Question: Trying to make a simple bacteria-killing game using WinForm in C#, but the bacteria (I am using 'Panel' for the time being) doesn't seem to move around at random.
Specifically, the problem I am having is, the bacteria tries to move towards the upper left corner and move around there only. Ideally, the bacteria needs to move around the rectangle range evenly, but I am not sure how to achieve that.
Look at the file below.

As you can see the red 'Panel' moves around the upper left corner only. How can I get it to move everywhere evenly and randomly?
Here is my code:
'''
private Panel _pnlBacteria; //Panel representing a piece of bacteria
private Random r = new Random(); //For randomly-generated values
private int _prevX; //Stores the previous X location
private int _prevY; //Stores the previous Y location
public Form1()
{
InitializeComponent();
_pnlBacteria = new Panel();
/* Get more property assignments to this._pnlBacteria (omitted) */
//Bacteria's start position is also randomly selected
_prevX = r.Next(50, 300);
_prevY = r.Next(50, 500);
}
//Timer runs every 100 seconds changing the location of the bacteria
private void TmrMoveBacteria_Tick(object sender, EventArgs e)
{
int x, y;
//Get random values for X and Y based on where the bacteria was previously
//and move randomly within +-10 range. Also it cannot go off the screen.
do
{
x = r.Next(_prevX - 10, _prevX + 10);
y = r.Next(_prevY - 10, _prevY + 10);
}
while ((y <= 0) || (y >= 500) || (x <= 0) || (x >= 300));
//Save the new location to be used in the next Tick round as previous values
_prevX = x;
_prevY = y;
//Apply the actual location change to the bacteria panel
_pnlBacteria.Top = y;
_pnlBacteria.Left = x;
}
'''
I tried changing the +10 to +12, leaving -10 as it is, but now this only made the bacteria move to the bottom right corner only. I am at a loss.
Can anyone please help?
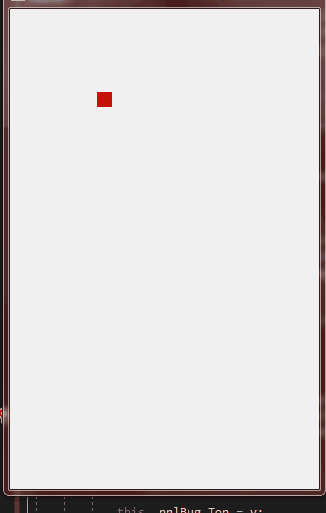
Answer: A slightly different way to tackle this might be to choose a random and a random to travel in that direction. This will allow more movement over the form if we increase the maximum distance the bacteria can travel before changing direction.
We can also "weight" the randomness of the distance so that shorter distances are chosen more often. This will add more variety and randomness to the movement pattern, while still allowing a few long sprints to another location.
Here's an example that you can copy/paste into a new form project implementing this idea. You can play with the settings for 'maxDistance' (the furthest distance allowed before changing direction) and 'stepDistance' (the distance travelled on each iteration of the 'Timer'). A smaller 'stepDistance' will result in smoother, but slower movement. I've made it pretty small, so I've also decreased the 'Interval' property of the 'Timer' to speed it up.
You'll notice I also added a method to validate that the direction is valid, so that the bacteria doesn't run off the screen. I created an 'enum' to represent directions, which made it easy to check for movement in a particular direction (i.e. if the enum value contains "North" and we're too close to the top, then it's an invalid direction - this covers "North", "NorthWest", and "Northeast" directions).
I moved the creation of the "weighted distances" list to the constructor, and modified it to select exponentially fewer items rather than linearly fewer items.
Hope it makes sense:
'''
public partial class Form1 : Form
{
// Program Settings and Controls
private readonly Panel pnlBacteria; // Panel representing a piece of bacteria
private readonly Random random = new Random(); // For randomly-generated values
private readonly Timer tmrMoveBacteria; // Timer used for bacteria movement
private readonly int bacteriaSize = 20; // Stores the size for our bacteria
private const int maxDistance = 50; // The maximum number of moves allowed in the same direction.
private const int stepDistance = 3; // The distance to travel on each iteration of the timer. Smaller number is slower and smoother
private readonly List<int> weightedDistances; // Contains a weighted list of distances (lower numbers appear more often than higher ones)
// Bacteria state variables
private Direction direction; // Stores the current direction bacteria is moving
private int distance; // Stores the distance remaining to travel in current direction
// Represents possible directions for bacteria to move
private enum Direction
{
North, NorthEast, East, SouthEast, South, SouthWest, West, NorthWest
}
public Form1()
{
InitializeComponent();
// Initialize our weighted differences array so that 1 is
// chosen most often and maxDistance is chosen the least often
weightedDistances = new List<int>();
for (var i = 0; i < maxDistance; i++)
{
var weight = maxDistance / (i + 1);
for (var j = 0; j <= weight; j++)
{
weightedDistances.Add(i + 1);
}
}
// Give life to the bacteria
pnlBacteria = new Panel
{
BackColor = Color.Red,
Width = bacteriaSize,
Height = bacteriaSize,
Left = random.Next(0, ClientRectangle.Width - bacteriaSize),
Top = random.Next(0, ClientRectangle.Height - bacteriaSize)
};
Controls.Add(pnlBacteria);
// Start bacteria movement timer
tmrMoveBacteria = new Timer {Interval = 10};
tmrMoveBacteria.Tick += TmrMoveBacteria_Tick;
tmrMoveBacteria.Start();
}
/// <summary>
/// Sets the direction and distance fields to valid values based on the
/// current bacteria position, direction, and remaining distance
/// </summary>
private void UpdateDirectionAndDistance()
{
// Get all directions
var validDirections = Enum.GetValues(typeof(Direction)).Cast<Direction>();
// Remove invalid directions (based on the bacteria position)
if (pnlBacteria.Top < bacteriaSize) validDirections =
validDirections.Where(dir => !dir.ToString().Contains("North"));
if (pnlBacteria.Right > ClientRectangle.Width - bacteriaSize) validDirections =
validDirections.Where(dir => !dir.ToString().Contains("East"));
if (pnlBacteria.Left < bacteriaSize) validDirections =
validDirections.Where(dir => !dir.ToString().Contains("West"));
if (pnlBacteria.Bottom > ClientRectangle.Height - bacteriaSize) validDirections =
validDirections.Where(dir => !dir.ToString().Contains("South"));
// If we're supposed to keep on moving in the same
// direction and it's valid, then we can exit
if (distance > 0 && validDirections.Contains(direction)) return;
// If we got here, then we're setting a new direction and distance
distance = weightedDistances[random.Next(weightedDistances.Count)];
var directions = validDirections.Where(d => d != direction).ToList();
direction = directions[random.Next(directions.Count)];
}
/// <summary>
/// Executes on each iteration of the timer, and moves the bacteria
/// </summary>
/// <param name="sender"></param>
/// <param name="e"></param>
private void TmrMoveBacteria_Tick(object sender, EventArgs e)
{
// Ensure direction and distance are valid
UpdateDirectionAndDistance();
// Move the bacteria
var dirStr = direction.ToString();
if (dirStr.Contains("North")) pnlBacteria.Top -= stepDistance;
if (dirStr.Contains("East")) pnlBacteria.Left += stepDistance;
if (dirStr.Contains("South")) pnlBacteria.Top += stepDistance;
if (dirStr.Contains("West")) pnlBacteria.Left -= stepDistance;
distance--;
}
}
'''